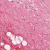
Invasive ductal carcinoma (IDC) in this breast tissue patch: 0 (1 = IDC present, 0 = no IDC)